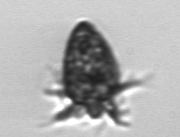
Label: Strombidium_tintinnodes